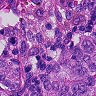
Metastatic tissue present: yes